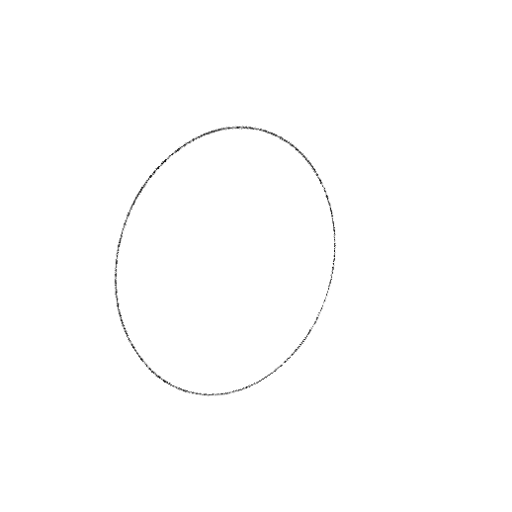
Crossing number: 0